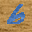
Label: 6